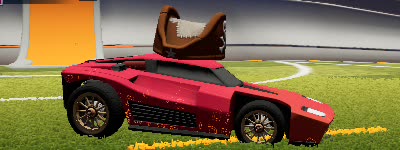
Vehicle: breakout